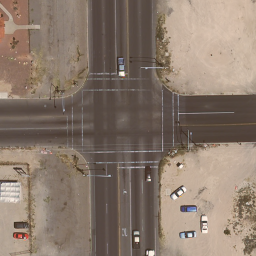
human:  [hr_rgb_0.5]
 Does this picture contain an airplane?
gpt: no

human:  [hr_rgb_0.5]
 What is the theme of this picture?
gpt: intersection

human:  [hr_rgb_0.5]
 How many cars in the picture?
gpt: nine

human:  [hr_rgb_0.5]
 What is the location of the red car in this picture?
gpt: lower left

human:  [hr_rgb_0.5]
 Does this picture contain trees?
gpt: yes